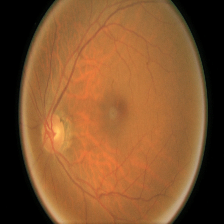
Diabetic retinopathy grade: Moderate